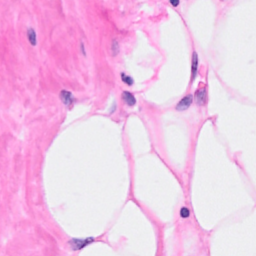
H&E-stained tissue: Breast